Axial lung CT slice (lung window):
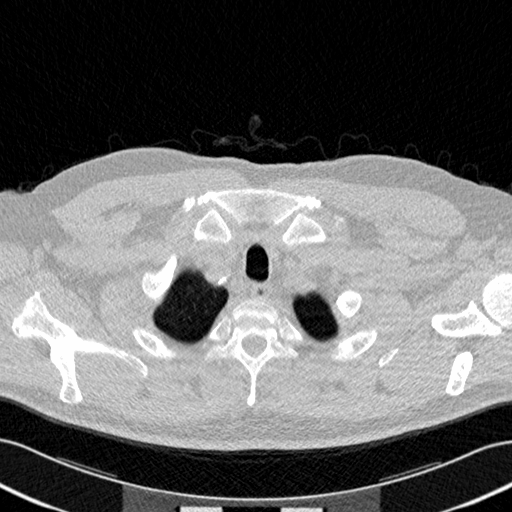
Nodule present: no